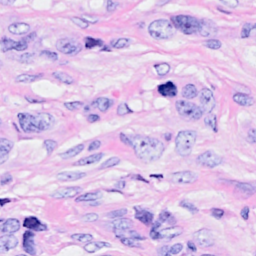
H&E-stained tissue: Breast